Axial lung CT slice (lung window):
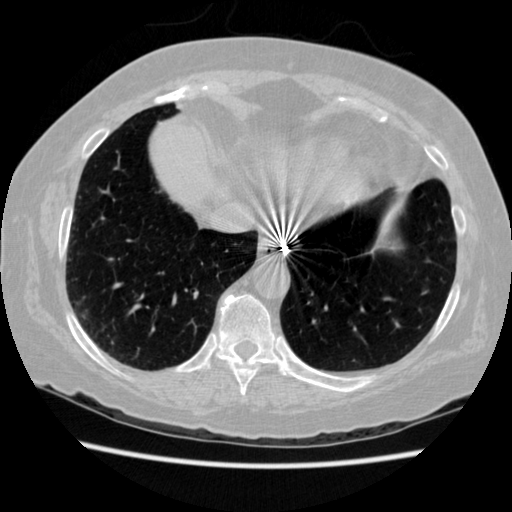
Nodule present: no